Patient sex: F
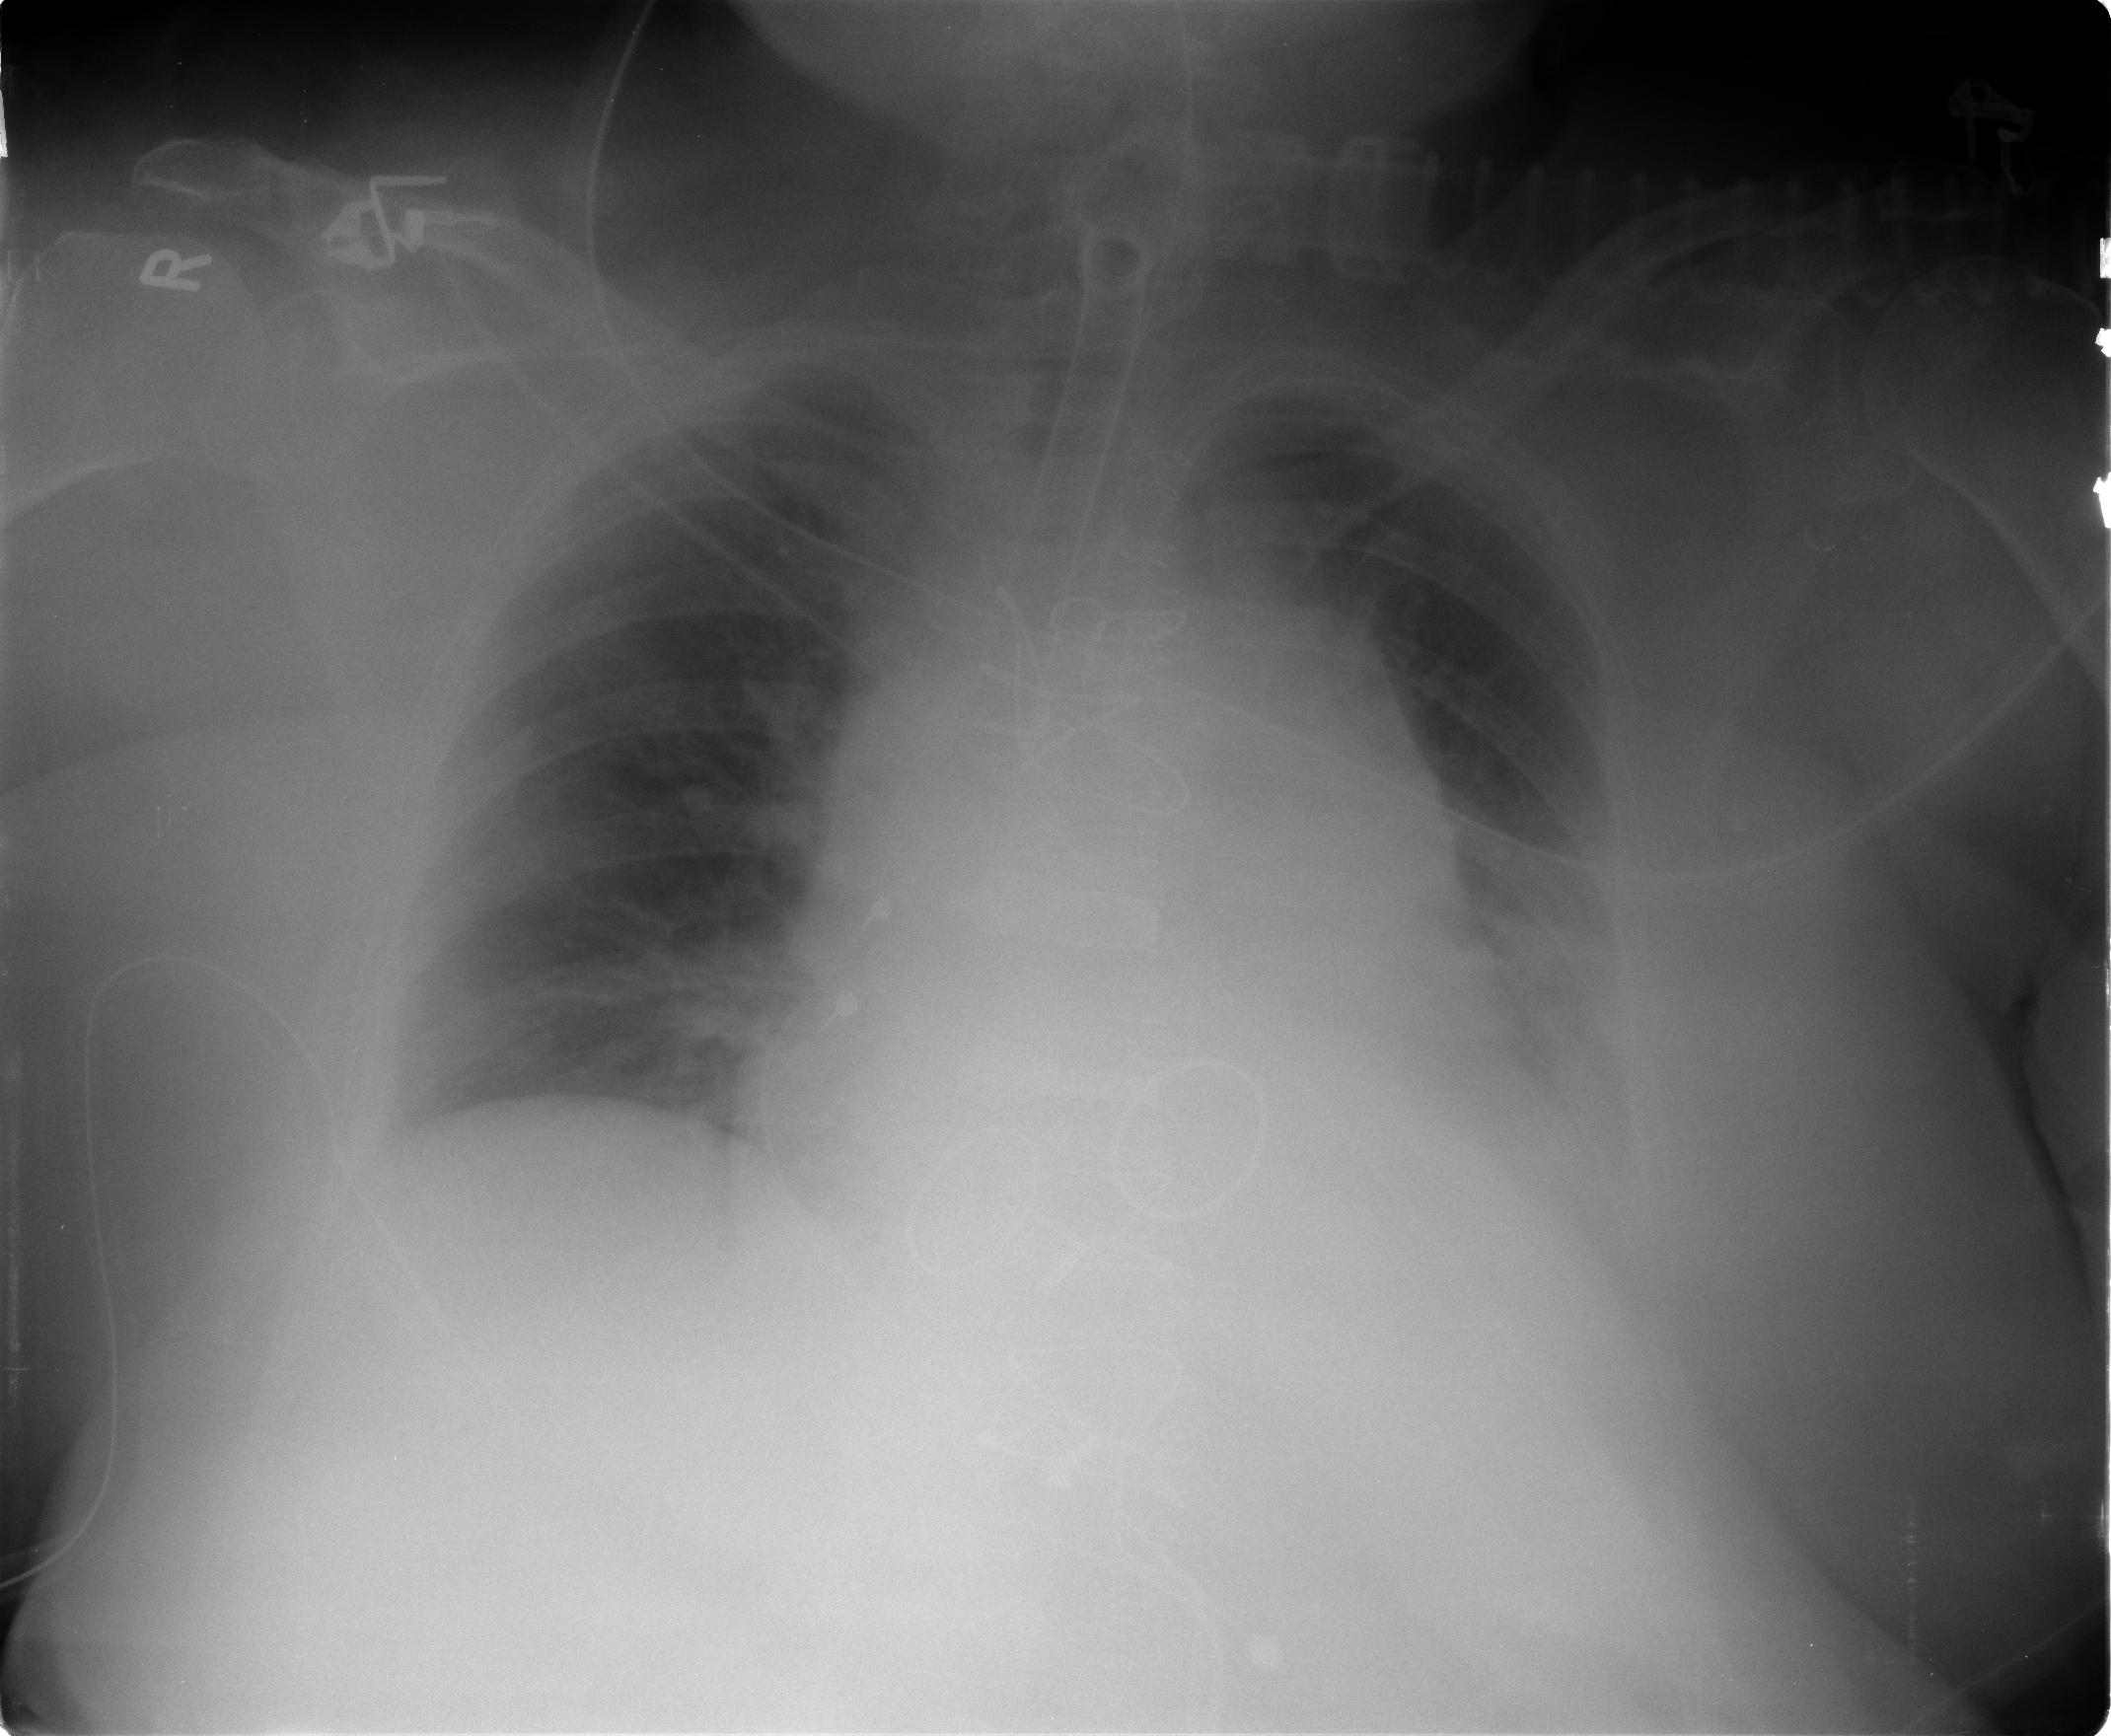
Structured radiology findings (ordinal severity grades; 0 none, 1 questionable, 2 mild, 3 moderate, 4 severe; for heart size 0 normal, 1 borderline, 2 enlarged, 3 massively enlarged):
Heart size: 2
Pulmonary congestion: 0
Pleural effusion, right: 0
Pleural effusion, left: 2
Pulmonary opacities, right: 0
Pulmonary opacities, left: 0
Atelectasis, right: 2
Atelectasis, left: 2